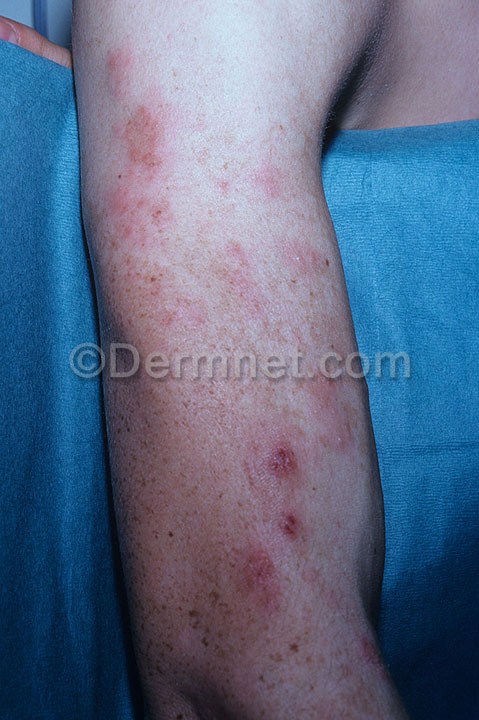
Disease: Warts Molluscum and other Viral Infections